Question: ---
## edit
This question is solved!
---
Having something weird.
I'm using 'html { font-size: 100% }' and 'body {font-size: 62.5%}' so I have '1em == 10px' in CSS. I've done this several times before.
Now on my page everything works fine with the font-size, except for the font in the navigation in IE8 and IE7 (XP Mode)
I've fiddled relevant the HTML/CSS code here <URL>
Using modernizr for browser ability switch for the gradients and shadows
Zoom is 100%
Text zoom is medium

---
edit
For testing go here
<URL>
and test this address
<URL>
---
edit
The font-size is 2em, so should be 20px.
If I change to 1.8em in IE8 wih Developer Tools (18px) it looks quite the same as 2em in IE9 and other browsers
---
## HTML
'''
<div class="l-fullwrap clearfix">
<header class="page-header">
<div class="l-header-nav-primary">
<nav class="primary">
<ul>
<li class="first has-children">
<a href="javascript:;">
<span>Item 1</span>
</a>
</li><li class="has-children">
<a href="javascript:;">
<span>Item 2</span>
</a>
</li><li class="has-children">
<a href="javascript:;">
<span>Item 3</span>
</a>
</li>
</ul>
</nav>
</div>
</header>
</div>
'''
---
## CSS
'''
html {
font-size: 100%;
}
html, button, input, select, textarea {
font-family: sans-serif;
color: #222;
}
body {
font-size: 62.5%;
line-height: 1.4em;
}
body {
font-family: Arial, Helvetica, sans-serif;
}
nav ul, nav ol {
list-style: none;
list-style-image: none;
}
a, a:link, a:visited {
color: #EFAA03;
}
a, a:link, a:visited {
color: #EFAA03;
}
a:visited {
color: #551A8B;
}
a, a:link, a:visited {
color: #EFAA03;
}
a {
color: #00E;
}
/* Primary Nav */
.l-header-nav-primary {
position: absolute;
right: 0px;
top: 45px;
}
nav.primary {
border-top: 1px solid #CDCDCD;
border-bottom: 1px solid #AAAAAA;
}
nav.primary,
nav.primary li{
display: inline-block;
*zoom: 1;
*display: inline;
vertical-align: baseline;
}
.no-cssgradients nav.primary li,
nav.primary li{
filter: progid:DXImageTransform.Microsoft.gradient( startColorstr='#d2d2d2', endColorstr='#979696',GradientType=0 ); /* IE6-9 */
}
.cssgradients nav.primary li,
nav.primary li{
line-height: 3.2em;
padding-right: 1px;
background: #979696; /* Old browsers */
background: -moz-linear-gradient(top, #d2d2d2 0%, #979696 100%); /* FF3.6+ */
background: -webkit-gradient(linear, left top, left bottom, color-stop(0%,#d2d2d2), color-stop(100%,#979696)); /* Chrome,Safari4+ */
background: -webkit-linear-gradient(top, #d2d2d2 0%,#979696 100%); /* Chrome10+,Safari5.1+ */
background: -o-linear-gradient(top, #d2d2d2 0%,#979696 100%); /* Opera 11.10+ */
background: -ms-linear-gradient(top, #d2d2d2 0%,#979696 100%); /* IE10+ */
background: linear-gradient(top, #d2d2d2 0%,#979696 100%); /* W3C */
filter: none;
}
nav.primary li.last{
padding-right: 0;
}
.no-cssgradients nav.primary a,
nav.primary a {
filter: progid:DXImageTransform.Microsoft.gradient( startColorstr='#ffffff', endColorstr='#b6b6b6',GradientType='0' ); /* IE6-9 */
}
.cssgradients nav.primary a,
nav.primary a{
display: block;
background: #b6b6b6; /* Old browsers */
background: -moz-linear-gradient(top, #ffffff 0%, #b6b6b6 100%); /* FF3.6+ */
background: -webkit-gradient(linear, left top, left bottom, color-stop(0%,#ffffff), color-stop(100%,#b6b6b6)); /* Chrome,Safari4+ */
background: -webkit-linear-gradient(top, #ffffff 0%,#b6b6b6 100%); /* Chrome10+,Safari5.1+ */
background: -o-linear-gradient(top, #ffffff 0%,#b6b6b6 100%); /* Opera 11.10+ */
background: -ms-linear-gradient(top, #ffffff 0%,#b6b6b6 100%); /* IE10+ */
background: linear-gradient(top, #ffffff 0%,#b6b6b6 100%); /* W3C */
filter: none;
}
nav.primary a {
display: block;
padding: 0 10px;
font-size: 2em;
font-family: Calibri;
font-weight: bold;
color: #333333;
text-decoration: none;
text-transform: uppercase;
text-shadow: 1px 1px rgba(255,255,255, 0.65);
height: 100%;
}
.no-textshadow nav.primary a span{
display: inline-block;
*zoom: 1;
*display: inline;
background-color: #E0E0E0;
-ms-filter: "Chroma(Color=#E0E0E0) DropShadow(OffX=1, OffY=1, Color=#FFFFFF)";
filter: Chroma(Color=#E0E0E0) DropShadow(OffX=1, OffY=1, Color=#FFFFFF);
}
.no-textshadow nav.primary li.active a span,
.no-textshadow nav.primary a:focus span,
.no-textshadow nav.primary a:hover span,
.no-textshadow nav.primary a:active span {
display: inline-block;
*zoom: 1;
*display: inline;
background-color: transparent;
-ms-filter: "none";
filter: none;
}
nav.primary li.active a,
nav.primary a:focus,
nav.primary a:hover,
nav.primary a:active,
.no-cssgradients nav.primary li.active a,
.no-cssgradients nav.primary a:focus,
.no-cssgradients nav.primary a:hover,
.no-cssgradients nav.primary a:active {
filter: none;
}
.cssgradients nav.primary li.active a,
.cssgradients nav.primary a:focus,
.cssgradients nav.primary a:hover,
.cssgradients nav.primary a:active,
nav.primary li.active a,
nav.primary a:focus,
nav.primary a:hover,
nav.primary a:active {
color: #FFFFFF;
background:#231F20;
text-shadow: none;
outline: none;
}
'''
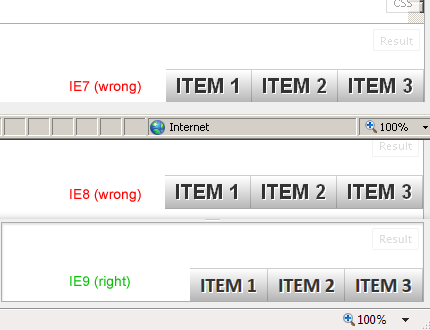
Answer: I figured it out.
In my XP Mode I do not have the Calibri font installed. So it uses a different font.
Bloody me!